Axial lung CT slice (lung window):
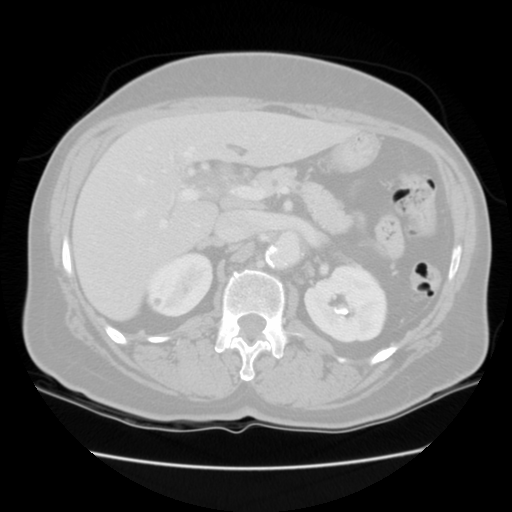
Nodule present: no